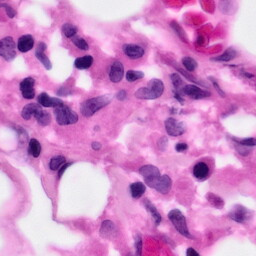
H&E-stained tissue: Pancreatic